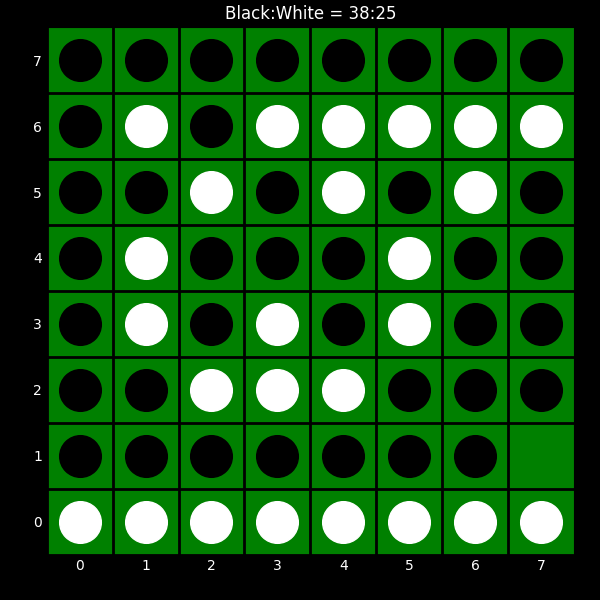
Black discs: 38
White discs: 25